Question: I am using visual studio 2013 with unity 3.5 downloaded using nuget. I have Container class that looks like the following
'''
public class Container
{
static IUnityContainer _container; //<- System IDisposable error on _container
static ILogger _logger = GetLogger();
//continuation here
}
'''
My problem is when I execute the application, debug runs fine, but if I edited a statement completely unrelated to the class above during debug process, when I resume debugging I get the following strange error with blue underline below '_container'!!

> The type 'System.IDisposable' is defined in an assembly that is not
referenced. You must add a reference to assembly 'System.Runtime,
Version=4.0.0.0, Culture=neutral, PublicKeyToken=b03f5f7f11d50a3a'
after this I will have to stop debug and restart again. without touching anything the error disappears and can debug back.
I looked for System.Runtime assembly in Framework assemblies but I could not find it. the available assemblies are:
> System.Runtime.caching
System.Runtime.DurableInstancing
System.Runtime.Remoting
System.Runtime.Serialization
System.Runtime.Serialization.Formatters.Soap
any way how to at least track down this error?
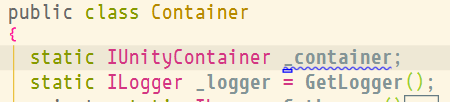
Answer: Finally I found the solution.
There is a 'system.runtime.dll' in '%ProgramFiles(x86)%\Reference Assemblies\Microsoft\Framework\.NETFramework4.5.1\Facades\' I added a reference to it and it solved the problem. I don't know if this the right thing to do but at least the IDisposable error disappeared.
I wonder why this assembly is not listed in standard assemblies list.